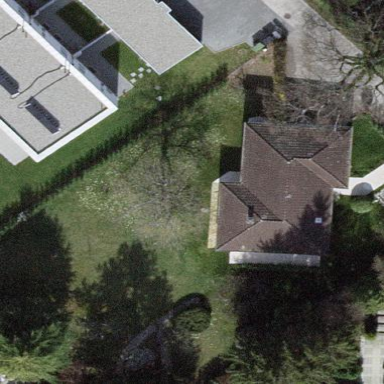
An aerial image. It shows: Garden enclosed by fence.